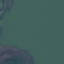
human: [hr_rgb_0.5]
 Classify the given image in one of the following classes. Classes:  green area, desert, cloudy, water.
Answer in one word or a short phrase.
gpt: water